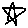
Label: star